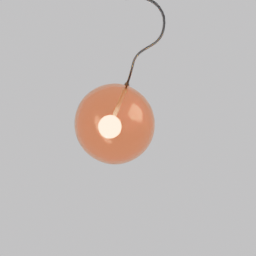
Label: lighting